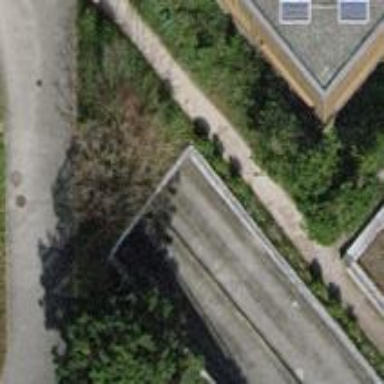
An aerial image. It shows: Parking entrance.